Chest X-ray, PA view. Patient: 51 years old, sex M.
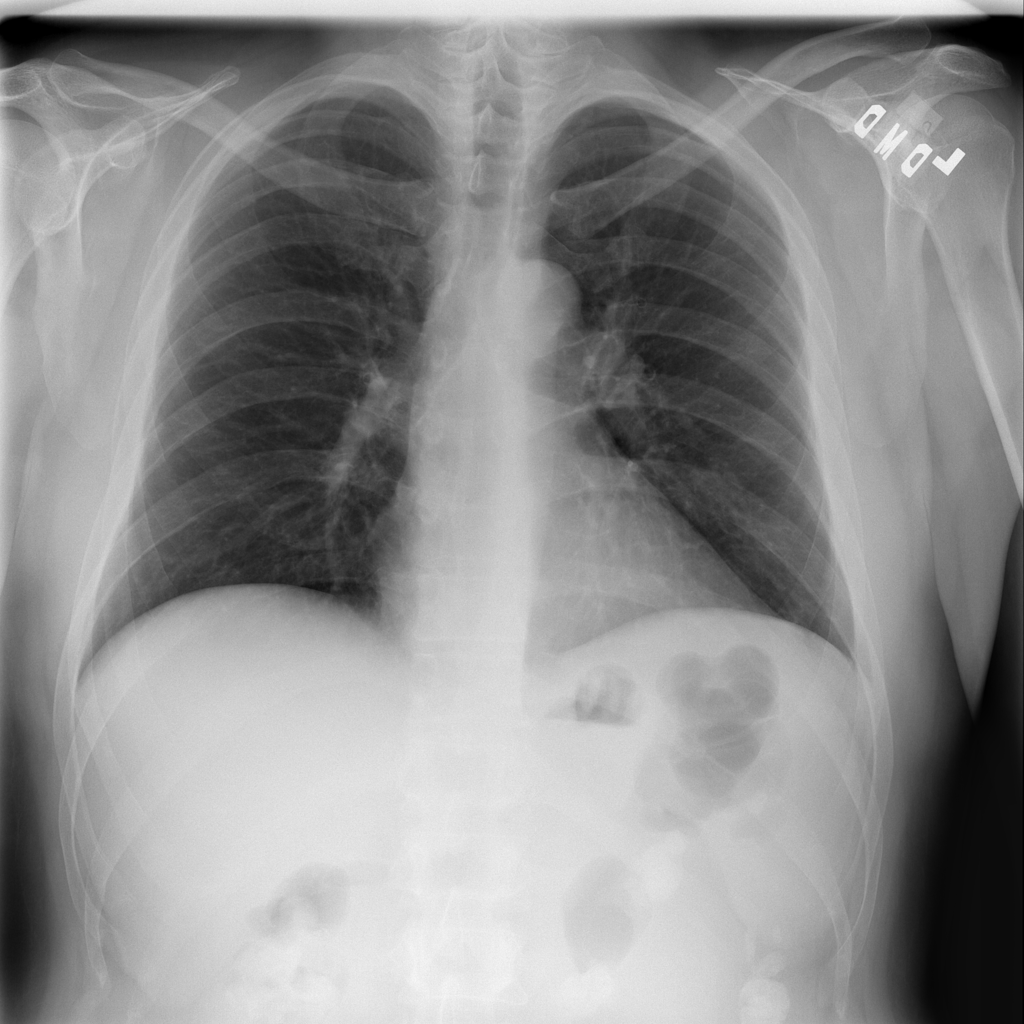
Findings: No Finding